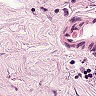
Metastatic tissue present: no